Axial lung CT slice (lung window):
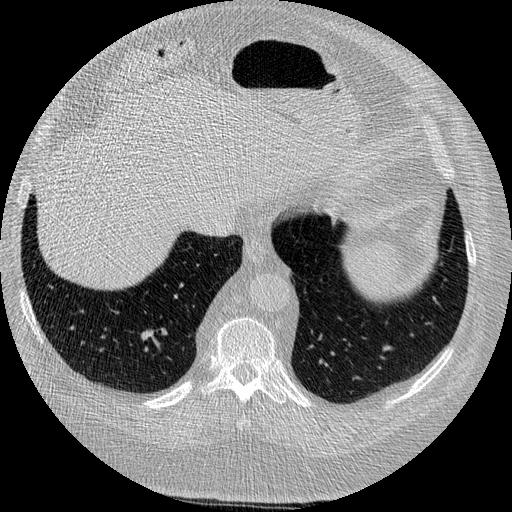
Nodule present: no